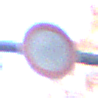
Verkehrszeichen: VerbotFahrzeugeAllerArt
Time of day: SunriseSunset
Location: Outdoor (Urban)
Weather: PartlyCloudy
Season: NotSpecified
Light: Natural